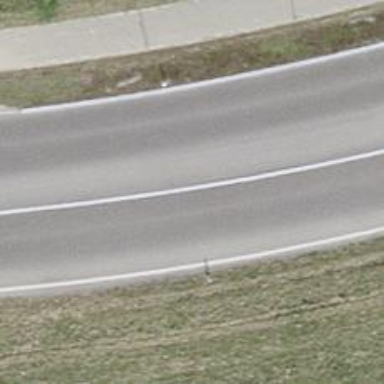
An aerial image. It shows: Tertiary road with asphalt surface. There is separate sidewalk along the road.